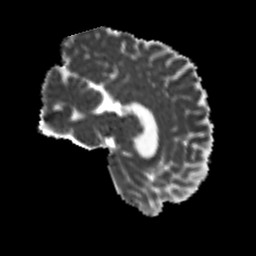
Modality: MD
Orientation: sagittal
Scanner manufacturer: siemens
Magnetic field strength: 3 T
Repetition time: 9.6 s
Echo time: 0.077 s